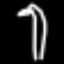
Label: palm tree